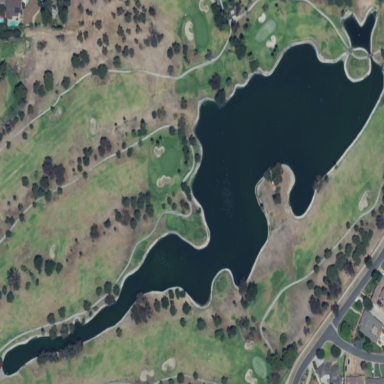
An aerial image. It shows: Water hazard on golf course.